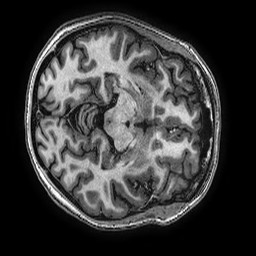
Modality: T1w
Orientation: axial
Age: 23
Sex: female
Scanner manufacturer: ge
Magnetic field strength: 3 T
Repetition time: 0.00766 s
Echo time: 0.003476 s